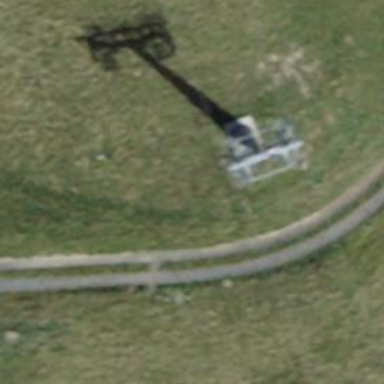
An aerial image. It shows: Pylon for aerialway.